九年级 · 度量几何学
（本题8分）一列火车在$A$城的正北$240{~km}$处,以$120{~km}/{h}$的速度驶向$A$城.同时,一辆汽车在$A$城的正东$120{~km}$处,以$120{~km}/{h}$速度向正西方向行驶.假设火车和汽车的行驶方向和速度都保持不变,问何时火车与汽车之间的距离最近?当火车与汽车距离最近时,汽车是否已过铁路与公路的交叉口？(火车与汽车的长度忽略不计)
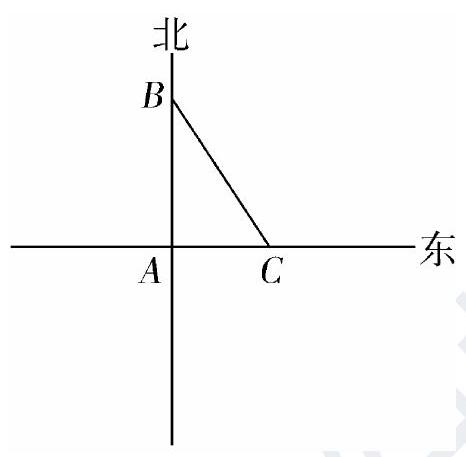
答案: 解：如答图，设经过$th$，火车到达$B$处，汽车到达$C$处，则$AB=|240-120t|$,$AC=|120-120t|$,在Rt$triangleABC$中,$BC=sqrt{AB^{2}+AC^{2}}$$=sqrt{(240-120t)^{2}+(120-120t)^{2}}$$=sqrt{120^{2}(2-t)^{2}+120^{2}(1-t)^{2}}$$=120sqrt{2t^{2}-6t+5}$$=120sqrt{2left(t-frac{3}{2}right)^{2}+frac{1}{2}}$.当$t=frac{3}{2}{~h}$时,$BC$之间的距离最小,此时$BC=120sqrt{frac{1}{2}}=60sqrt{2}$,$because$当$t=frac{3}{2}{~h}$时,汽车运动的距离为$120timesfrac{3}{2}=180({~km})>120({~km})$,$therefore$汽车已过铁路与公路的交叉口.答:当经过$frac{3}{2}{~h}$时汽车与火车的距离最近,此时汽车已过铁路与公路的交叉口.